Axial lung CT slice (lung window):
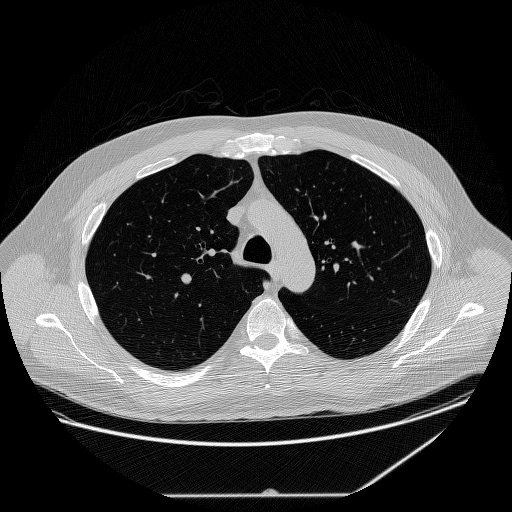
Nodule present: no